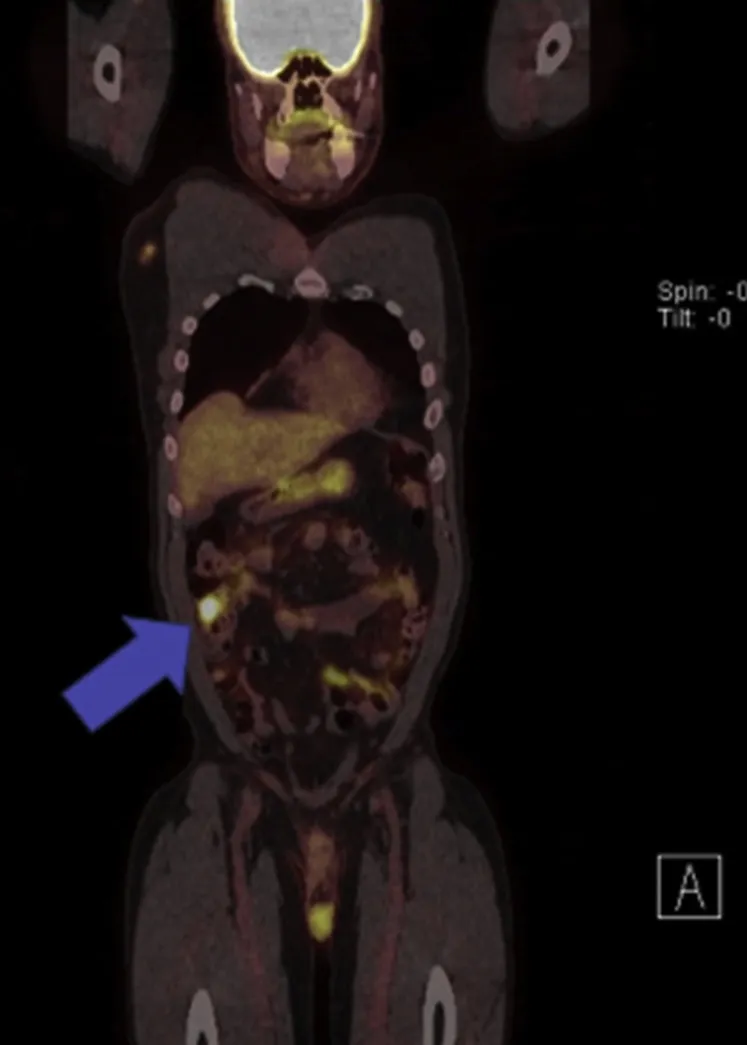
PET-CT scan of chest, abdomen, and pelvis. Coronal reformatted image obtained 90 min after IV administration of 14.0 mCi of F18-FDG demonstrating a solitary focus of intense activity noted within the cecum with a maximum standardized uptake value of 9.6 (denoted by the blue arrow). At the time, this was suspicious for a colonic primary tumor.
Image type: radiology (pet)